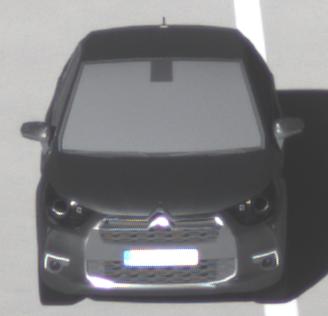
Make: Citroen
Model: DS 4 VTi 120
Detailed model: DS 4
Model produced from: 2011/05
Model produced until: 2015/01
Doors: 5
Color: gray
Road condition: dry road
Daytime: sunrise or sunset
Contrast: high contrast